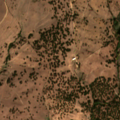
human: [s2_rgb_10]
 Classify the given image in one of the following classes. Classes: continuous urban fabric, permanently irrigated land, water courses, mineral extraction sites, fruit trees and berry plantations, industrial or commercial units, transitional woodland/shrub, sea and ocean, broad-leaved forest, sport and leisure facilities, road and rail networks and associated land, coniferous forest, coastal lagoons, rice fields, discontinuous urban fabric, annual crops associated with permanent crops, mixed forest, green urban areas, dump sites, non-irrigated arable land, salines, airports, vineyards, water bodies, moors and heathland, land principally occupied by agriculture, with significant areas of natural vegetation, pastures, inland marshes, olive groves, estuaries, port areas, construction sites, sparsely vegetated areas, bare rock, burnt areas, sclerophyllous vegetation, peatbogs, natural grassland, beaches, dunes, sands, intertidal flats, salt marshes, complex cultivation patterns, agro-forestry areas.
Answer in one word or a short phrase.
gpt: pastures, agro-forestry areas